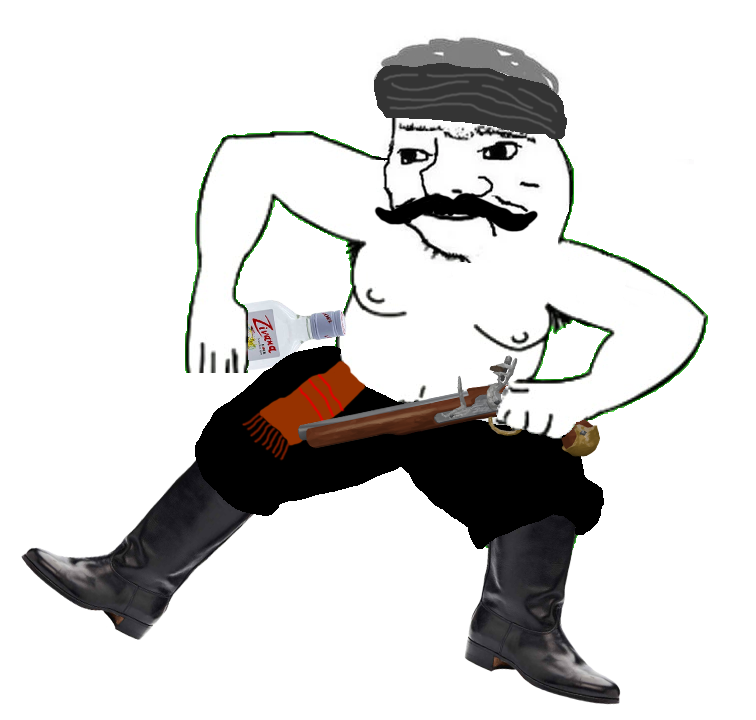
Label: 5_Boomer